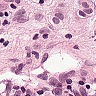
Metastatic tissue present: yes